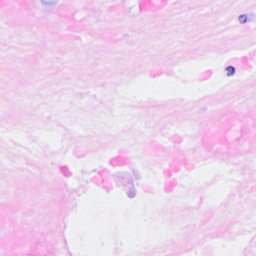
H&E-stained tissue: Breast